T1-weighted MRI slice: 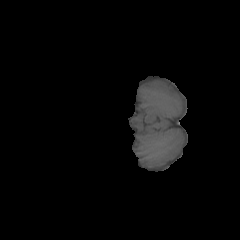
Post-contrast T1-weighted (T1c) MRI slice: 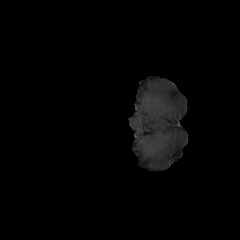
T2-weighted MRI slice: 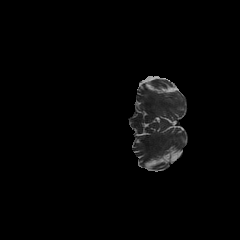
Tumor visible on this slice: no